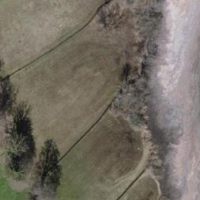
EUNIS habitat code: 16
Species observed at this site:
Pholidoptera griseoaptera
Ruspolia nitidula